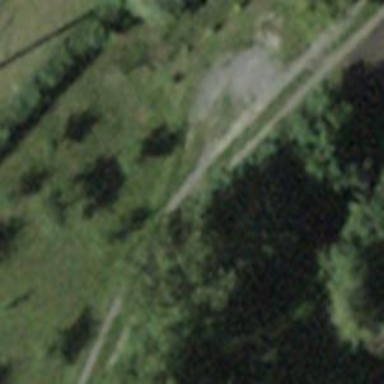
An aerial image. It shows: Path with grass paver surface.